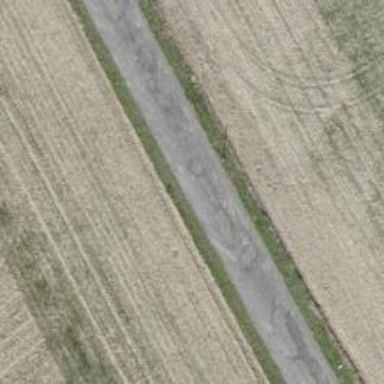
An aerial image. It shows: Paved track with grade 1 tracktype.